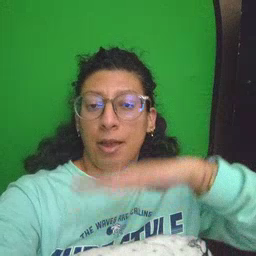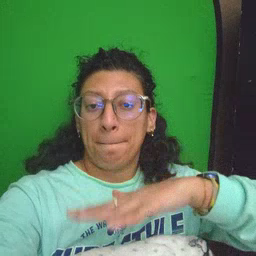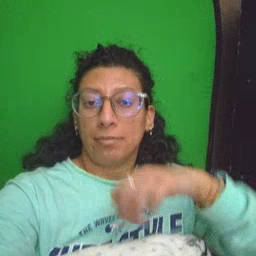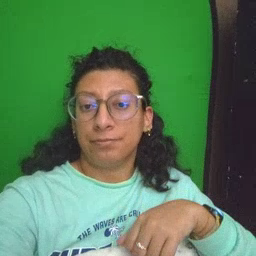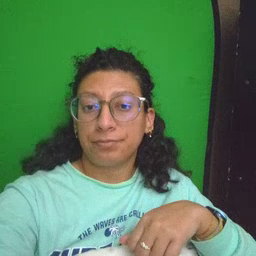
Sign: table